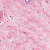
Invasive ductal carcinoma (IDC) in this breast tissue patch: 0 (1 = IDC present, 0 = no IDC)